Question: I've written a small Soundcloud player for my blog. I just added the possibility to skip in time when clicking inside the waveform. Now I'd like to draw a line at the current position in the track and a text indicating the curren position in time.
How would I draw this on top of my waveform (which is an ''-tag) and which elements would I use?

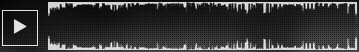
Answer: You can do something like this. Absolutely positioned element (it doesn't really matter what element you choose - divs seem to be the best logical choice for me) to appear on top of the image, and easily scrollable. You denote the bar position using the 'left' property. For your image, it goes between 48px and 358px. See here:
'''
function play() {
document.getElementById('pos').className = 'end';
}
'''
'''
#c {
position: relative;
}
#pos {
height: 50px;
width: 1px;
position: absolute;
left: 48px;
top: 1px;
background: red;
transition: left 5s linear;
}
#pos.end {
left: 358px;
}
'''
'''
<div id="c">
<div id="pos"></div>
<img src="http://i.stack.imgur.com/LUNV8.png" />
</div>
<button onclick="play()">Play</button>
'''
---
And combining it with your existing waveform listener is also easy:
'''
var pos = document.getElementById('pos');
var wave = document.getElementById('wave');
wave.addEventListener('click', function(e) {
if (e.offsetX < 48)
return;
pos.style.left = e.offsetX + 'px';
});
'''
'''
#c {
position: relative;
}
#pos {
height: 50px;
width: 1px;
position: absolute;
left: 48px;
top: 1px;
background: red;
}
'''
'''
<div id="c">
<div id="pos"></div>
<img id="wave" src="http://i.stack.imgur.com/LUNV8.png" />
</div>
'''